Question: Count the number of objects in the diagram.
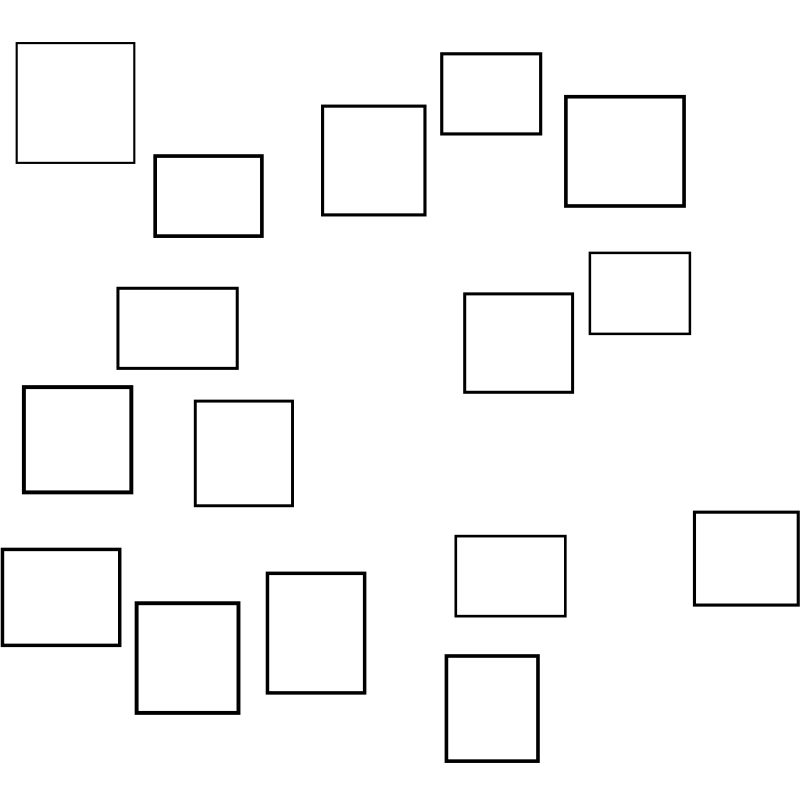
Answer: 16